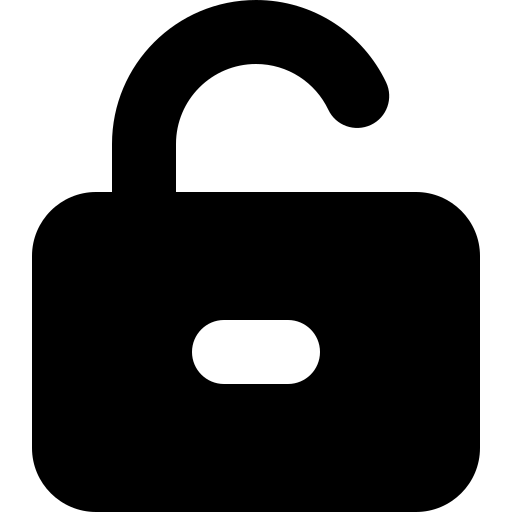
Tags: icon, FontAwesome, fa-icon, solid, unlock, keyhole